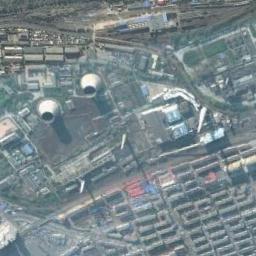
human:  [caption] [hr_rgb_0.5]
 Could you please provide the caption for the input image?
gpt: There are four thermal power stations in the picture, divided into two groups .

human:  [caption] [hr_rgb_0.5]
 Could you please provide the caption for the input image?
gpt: In the thermal power station, there are neatly planned factories and good greenery  There are three chimneys and two cooling towers .

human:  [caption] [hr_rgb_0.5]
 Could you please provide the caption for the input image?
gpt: The thermal power station is on the bare land next to some buildings .

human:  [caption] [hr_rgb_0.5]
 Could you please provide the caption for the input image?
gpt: There are many buildings next to the thermal power station .

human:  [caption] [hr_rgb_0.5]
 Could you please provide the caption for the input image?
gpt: There are many buildings and two chimneys on the thermal power station .